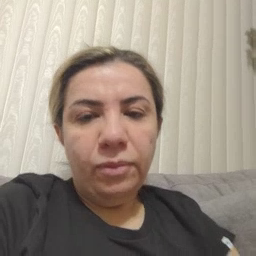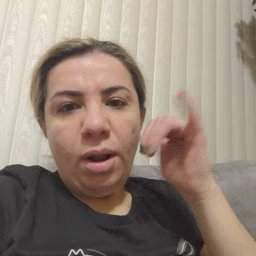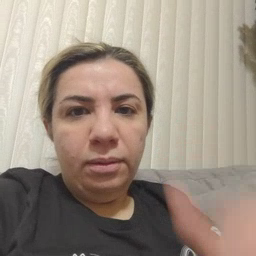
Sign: yellow